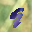
Label: 9